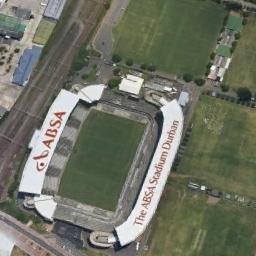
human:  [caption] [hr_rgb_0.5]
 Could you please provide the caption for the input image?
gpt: The square gymnasium is surrounded by lawns .

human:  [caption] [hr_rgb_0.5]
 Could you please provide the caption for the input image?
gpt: The stadium is on the grass next to some roads .

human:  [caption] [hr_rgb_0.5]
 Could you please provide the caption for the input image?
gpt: There are several buildings beside the stadium .

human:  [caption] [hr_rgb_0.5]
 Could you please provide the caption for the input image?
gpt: The stadium looks like an oval and is surrounded by a blue roof .

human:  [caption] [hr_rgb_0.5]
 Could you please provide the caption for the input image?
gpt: There are green meadows around the stadium .